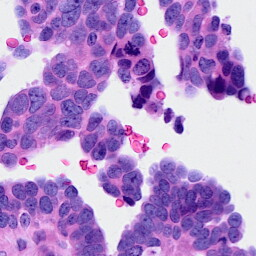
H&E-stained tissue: Ovarian